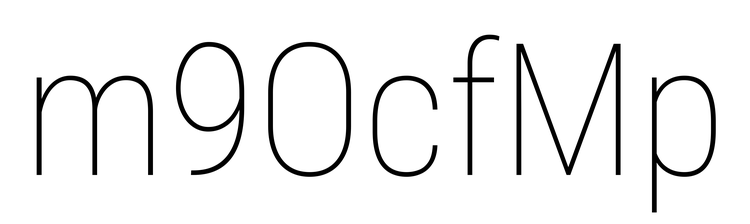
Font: Roboto_Condensed_Thin